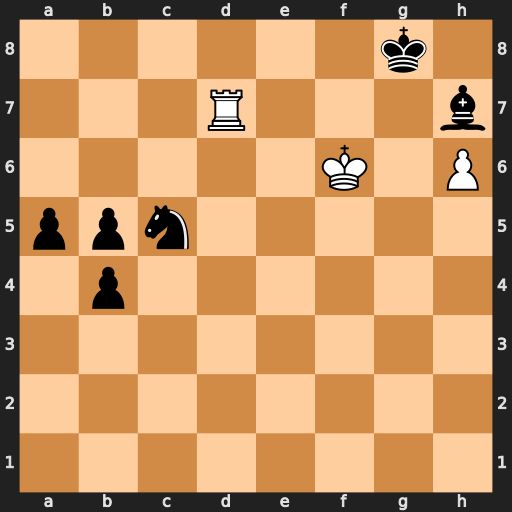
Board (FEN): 6k1/3R3b/5K1P/ppn5/1p6/8/8/8
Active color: w
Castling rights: -
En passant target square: -
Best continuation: Rd8#